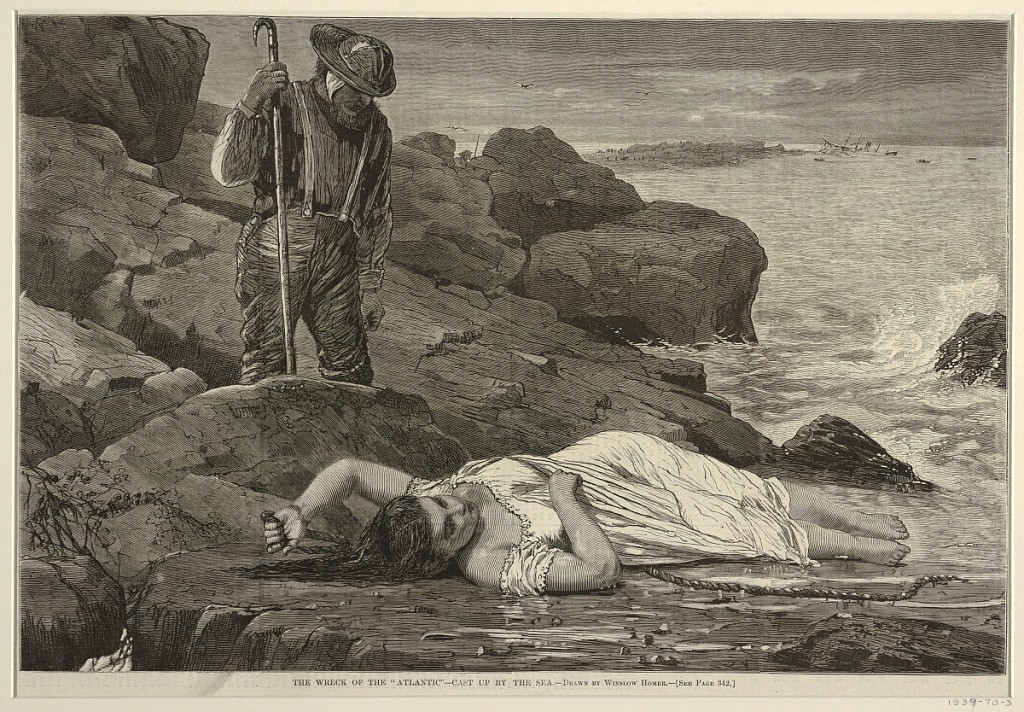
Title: The Wreck of the "Atlantic" – Cast up by the Sea
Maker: Winslow Homer, American, 1836–1910
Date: April 26, 1873
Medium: Wood engraving printed in black ink on paper
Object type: Print
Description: Horizontal view of rocky seacoast with boulders, with the figure of a woman in nightdress lying full length in the foreground, while beyond her, looking downward, is a man with a boathook, and in distance, at right, are a point of land with figures and foundered steamship.